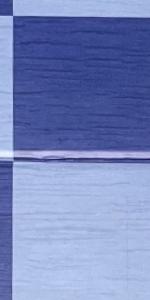
Label: Empty